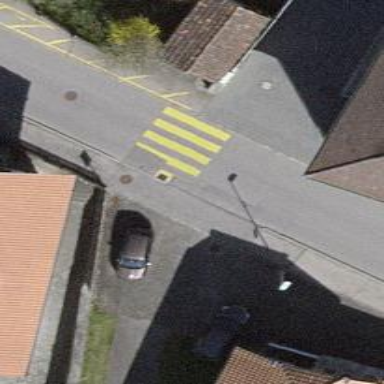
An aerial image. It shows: Uncontrolled zebra crossing on the road.